Field crop: maize
Growth stage: 2
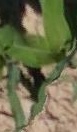
Species: maize